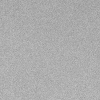
Atmospheric dust classification: dusty